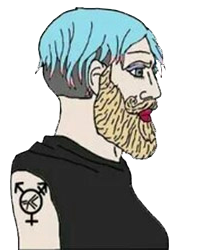
Label: 4_Yes_Chad